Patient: sex M, age 53
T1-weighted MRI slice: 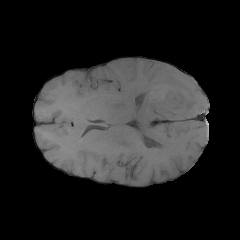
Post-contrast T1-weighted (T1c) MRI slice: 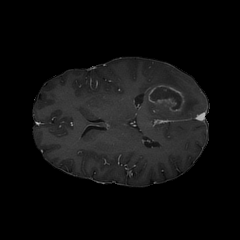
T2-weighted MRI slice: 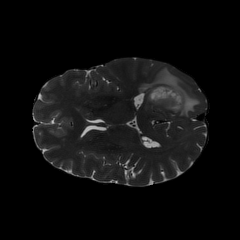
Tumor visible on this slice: yes
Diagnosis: Glioblastoma, IDH-wildtype
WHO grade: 4